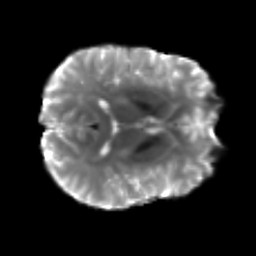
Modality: T2w
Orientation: axial
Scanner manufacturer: siemens
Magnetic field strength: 3 T
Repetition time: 3.6 s
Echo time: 0.092 s